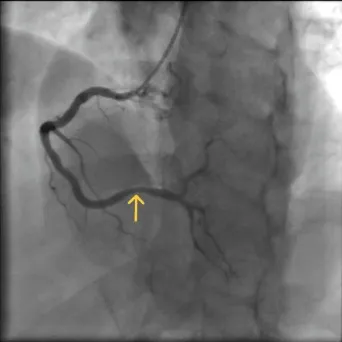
Coronary angiography after first cardiac arrest episode. Blue arrow shows the LAD segment with 50% stenosis, TIMI coronary flow grade 3, and the red arrow shows the distal LAD with 90% stenosis segment, stent inserted, TIMI 3; (B) Right coronary artery. Yellow arrow shows 1-30% stenosis, TIMI 3. All stenosis had little or no calcium. . LAD: left anterior descending; TIMI: thrombolysis in myocardial Infarction.
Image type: radiology (x_ray)